Field crop: tomato
Growth stage: 2
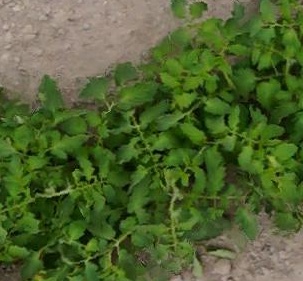
Species: tomato